Question: I have a line of jQuery code which I don't understand.
'''
var layerid = $('ul.layerstack li.selected').data('layerid');
'''
I understand that '$(ul.layerstack)' is to select 'ul' elements with 'layerstack' class, and similarly for 'li.selected'. But I don't understand the syntax for juxtaposing the two with a space in between.
Can someone please help explain this syntax and give a reference for this? (The DOM structure is listed below for reference).
Thanks,

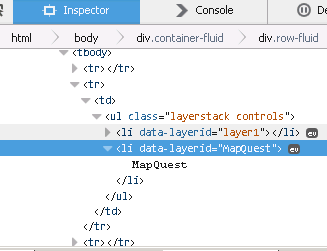
Answer: It is called as the <URL>... it is a part of css selector spec.
It is used to select all elements which satisfies the second selector which are inside the first part
- <URL>